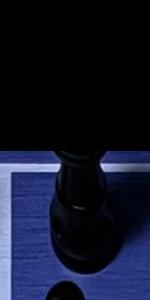
Label: Queen_Black